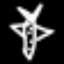
Label: airplane